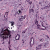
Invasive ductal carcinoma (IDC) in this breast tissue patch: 1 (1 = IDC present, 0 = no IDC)